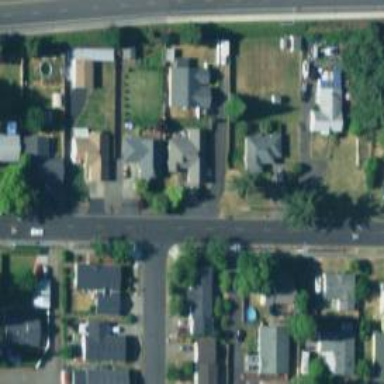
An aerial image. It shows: Residential road with sidewalk on the left.